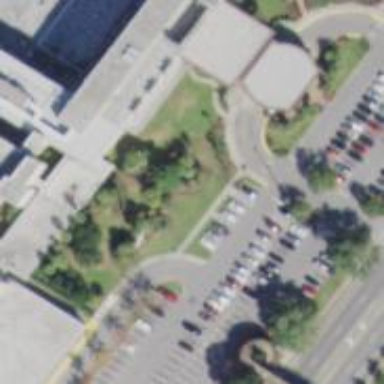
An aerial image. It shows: Parking space is available.